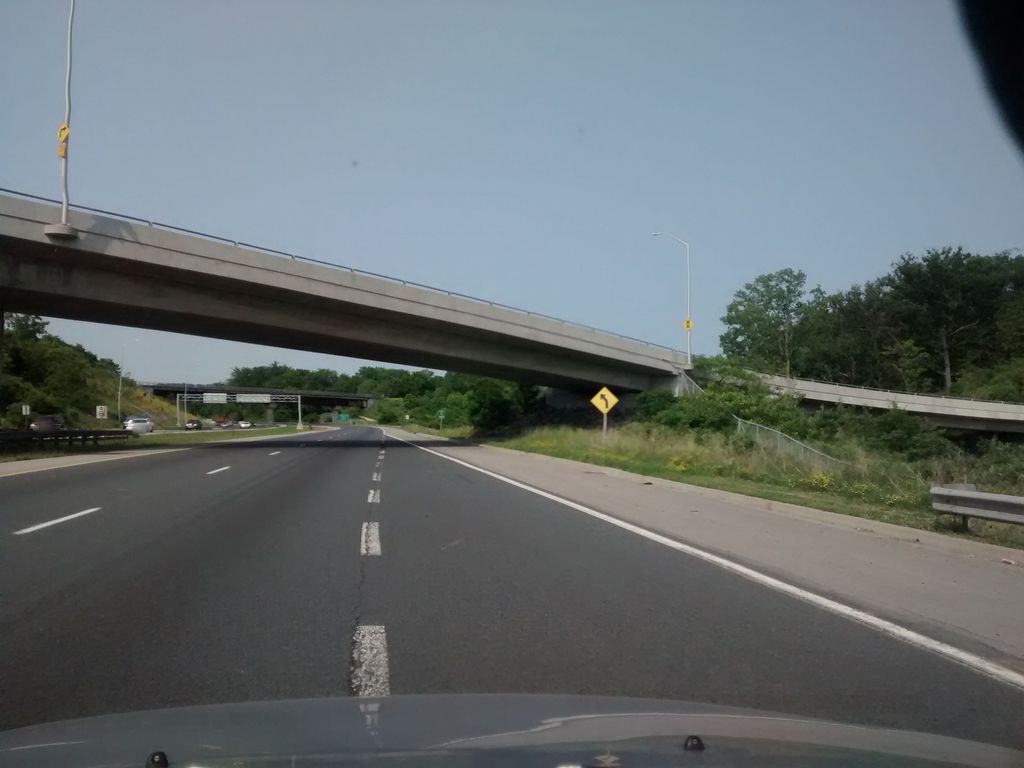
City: hamilton